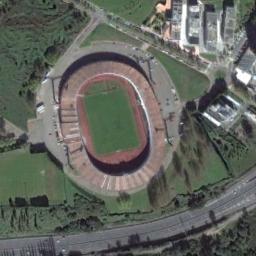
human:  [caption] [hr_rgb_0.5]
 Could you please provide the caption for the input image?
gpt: The stadium is on the grass next to some buildings and trees .

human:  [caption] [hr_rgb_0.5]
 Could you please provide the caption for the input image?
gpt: Oval gym on lawn next to buildings and forest .

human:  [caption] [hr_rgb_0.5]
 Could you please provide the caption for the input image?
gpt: There are many trees beside the stadium .

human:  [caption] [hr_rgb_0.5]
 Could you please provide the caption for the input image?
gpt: This rectangular stadium has dense residential areas on three sides .

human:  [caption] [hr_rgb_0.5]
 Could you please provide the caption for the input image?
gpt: There are green trees and meadows beside the stadium .